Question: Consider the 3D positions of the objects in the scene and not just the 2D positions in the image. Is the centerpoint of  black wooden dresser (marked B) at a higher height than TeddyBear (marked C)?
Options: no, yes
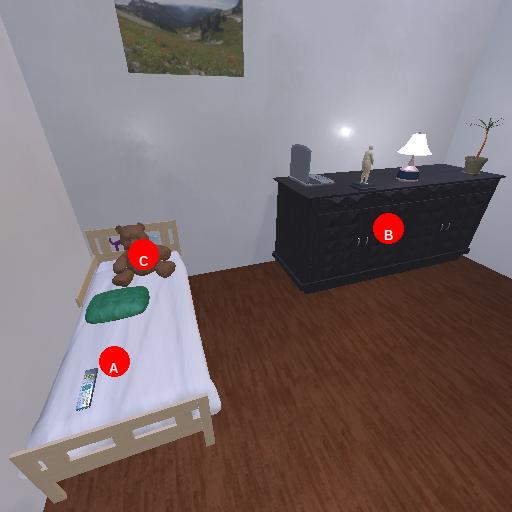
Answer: no